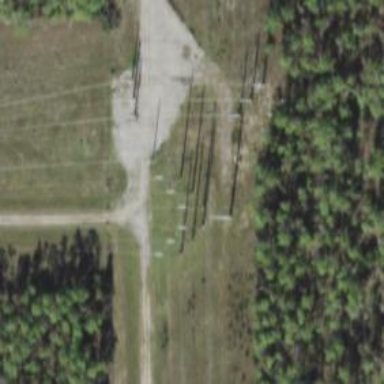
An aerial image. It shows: Power tower.